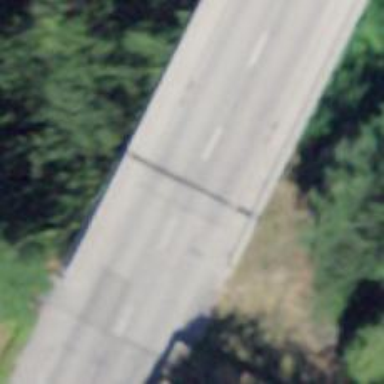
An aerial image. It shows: Tertiary road with asphalt surface.